Question: I need the excel vba to open a webpage and find a specific value within it and put it in cell A1. I am able to open the page but unable to get the number that I wanted. Please assist.
Current Code I have:
'''
Dim ie As Object
Dim Doc As HTMLDocument
Dim Elements As IHTMLElementCollection
Dim Element As IHTMLElement
Dim appIE As InternetExplorerMedium
Set Doc = appIE.Document
Set appIE = New InternetExplorerMedium
sURL = "example.com"
With appIE
.Navigate sURL
.Visible = True
Do While appIE.Busy Or appIE.ReadyState <> 4
DoEvents
Loop
Set Elements = Doc.GetElementsByTagName("input")
For Each Element In Elements
If Element.ID = "form-id" Then
Sheets(1).Cells(1, 1).Valu = Element.InnerText
End If
Next Element
Set Elements = Nothing
.Quit
End With
'''
Below is the DOM explorer data from which it needs to find the highlighted number:
[
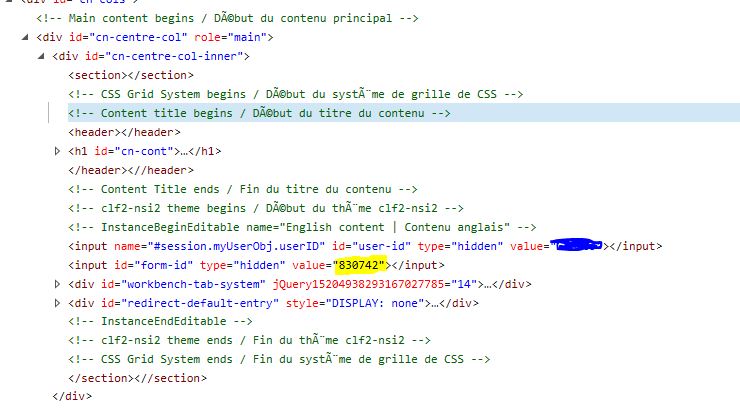
Answer: Instead of
'''
Sheets(1).Cells(1, 1).Valu = Element.InnerText
'''
try
'''
Sheets(1).Cells(1, 1).Valu = Element.getAttribute("value")
'''
Hope that helps